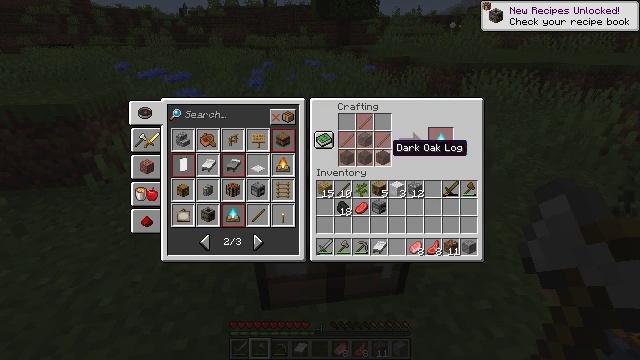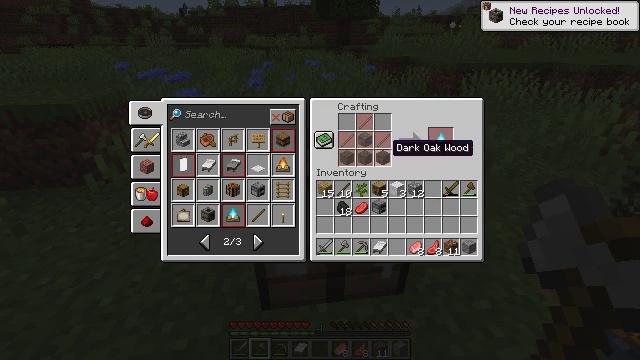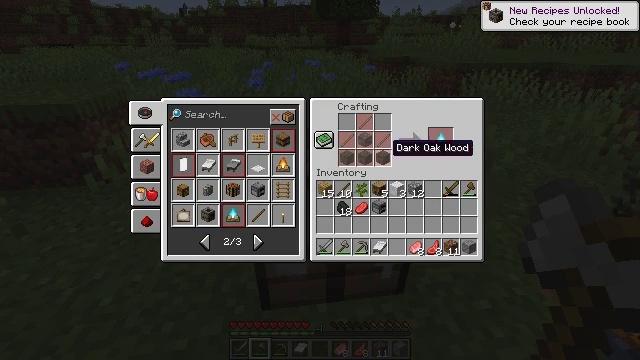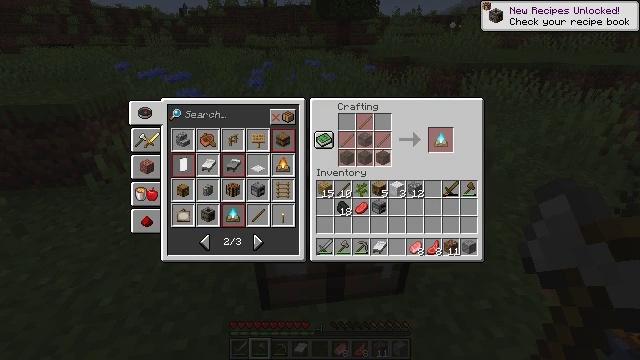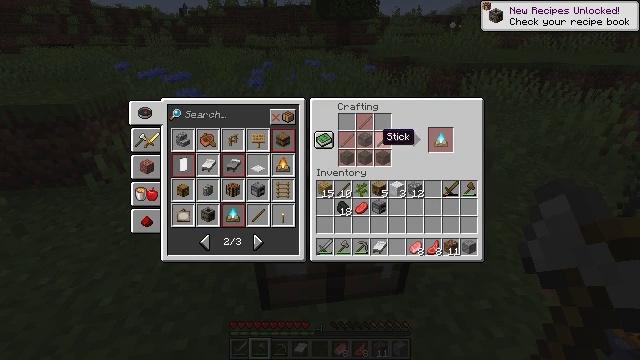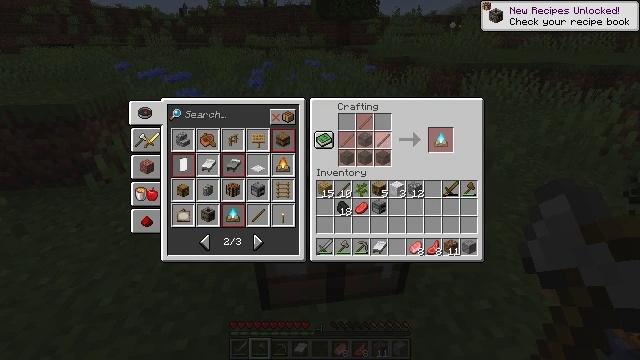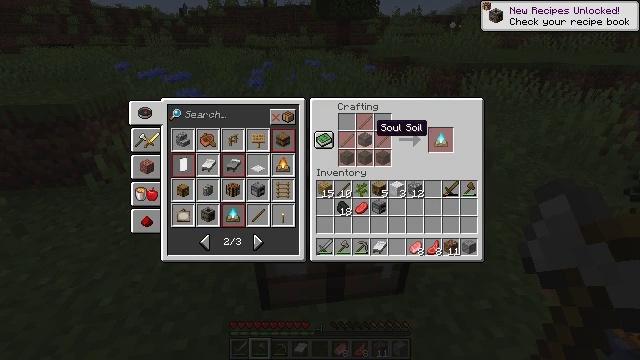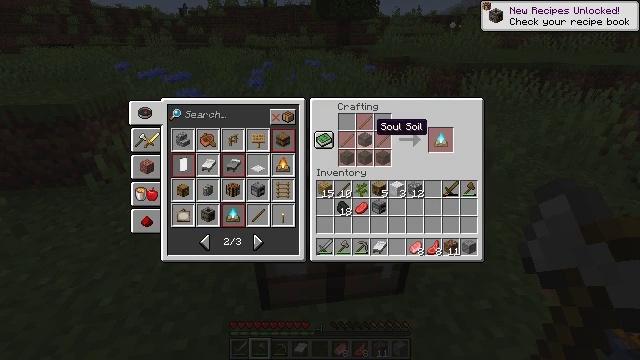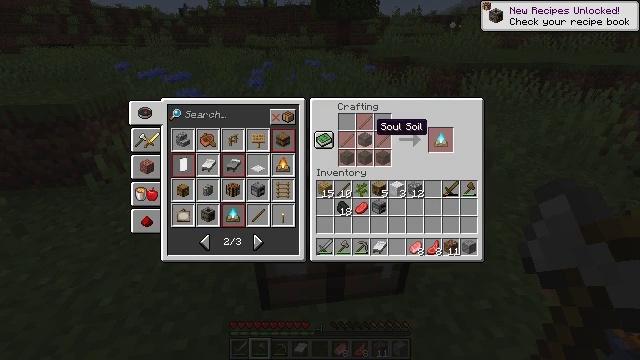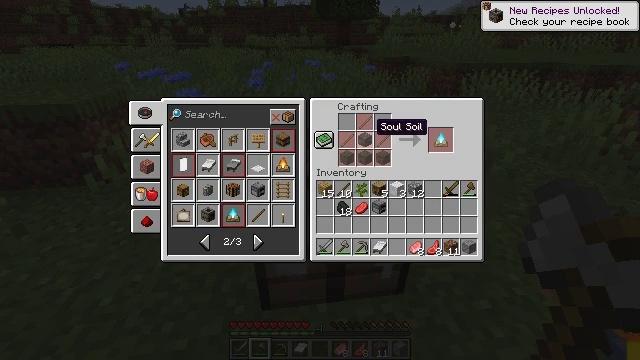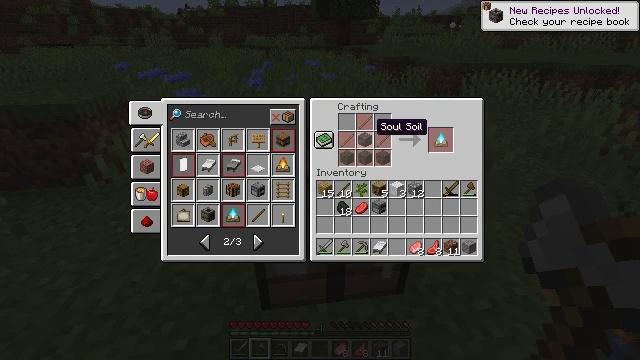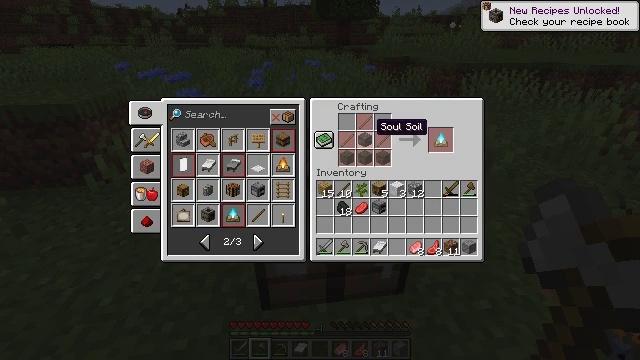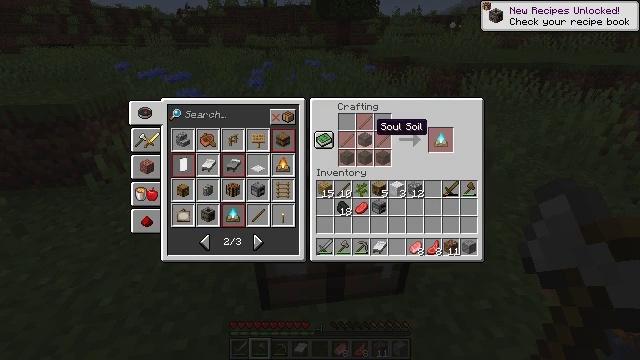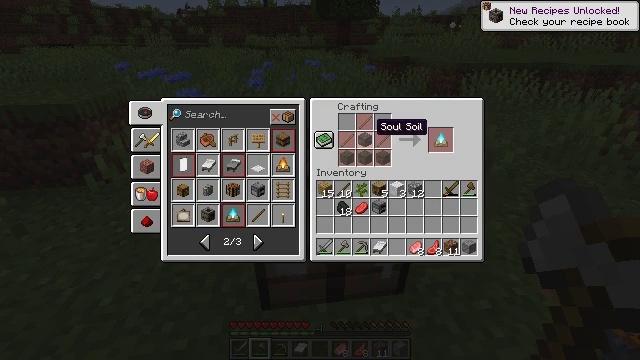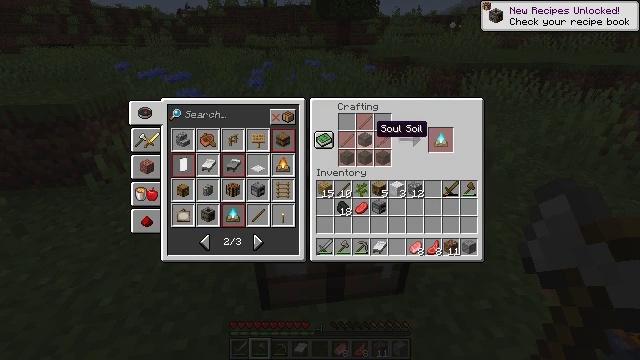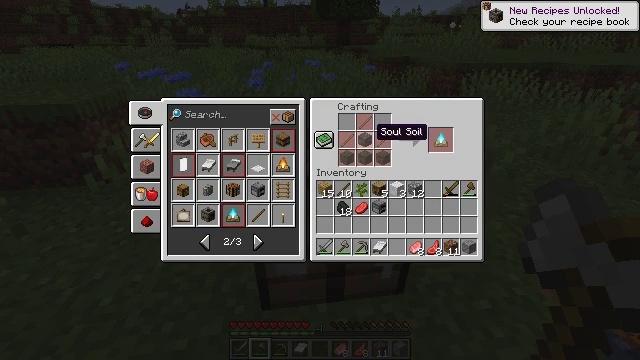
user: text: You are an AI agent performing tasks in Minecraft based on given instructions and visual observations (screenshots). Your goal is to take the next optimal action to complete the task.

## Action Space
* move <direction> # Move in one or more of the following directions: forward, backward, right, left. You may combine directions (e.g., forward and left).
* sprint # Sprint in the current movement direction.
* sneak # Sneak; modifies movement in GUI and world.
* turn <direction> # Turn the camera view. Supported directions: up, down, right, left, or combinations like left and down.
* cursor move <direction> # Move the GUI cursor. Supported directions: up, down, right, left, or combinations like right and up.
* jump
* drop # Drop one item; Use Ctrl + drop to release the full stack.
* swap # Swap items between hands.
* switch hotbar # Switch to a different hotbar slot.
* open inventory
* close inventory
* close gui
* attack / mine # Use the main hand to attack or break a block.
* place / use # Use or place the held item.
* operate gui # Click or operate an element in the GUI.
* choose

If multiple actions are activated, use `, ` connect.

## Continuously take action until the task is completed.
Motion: motion action
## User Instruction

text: Craft a oak boat.
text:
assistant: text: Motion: no_op
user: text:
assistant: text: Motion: no_op
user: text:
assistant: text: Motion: no_op
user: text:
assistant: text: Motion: no_op
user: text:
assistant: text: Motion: no_op
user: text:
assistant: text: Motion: cursor move up
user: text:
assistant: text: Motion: no_op
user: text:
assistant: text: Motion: no_op
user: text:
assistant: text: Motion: no_op
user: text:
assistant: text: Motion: no_op
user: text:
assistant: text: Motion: no_op
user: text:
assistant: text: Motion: no_op
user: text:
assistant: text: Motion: no_op
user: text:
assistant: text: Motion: no_op
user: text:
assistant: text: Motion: no_op
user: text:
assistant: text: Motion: no_op
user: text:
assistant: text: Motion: no_op
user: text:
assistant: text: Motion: no_op
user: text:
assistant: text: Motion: no_op
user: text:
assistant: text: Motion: no_op
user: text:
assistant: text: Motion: no_op
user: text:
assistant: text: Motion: no_op
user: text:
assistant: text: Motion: no_op
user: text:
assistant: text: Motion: cursor move left and down
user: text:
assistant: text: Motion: cursor move left and down
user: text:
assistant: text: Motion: cursor move left and down
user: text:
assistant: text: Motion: cursor move left
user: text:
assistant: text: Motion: no_op
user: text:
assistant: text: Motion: no_op
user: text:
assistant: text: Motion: no_op